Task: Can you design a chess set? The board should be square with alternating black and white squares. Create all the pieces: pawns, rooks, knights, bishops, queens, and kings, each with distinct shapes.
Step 2225:
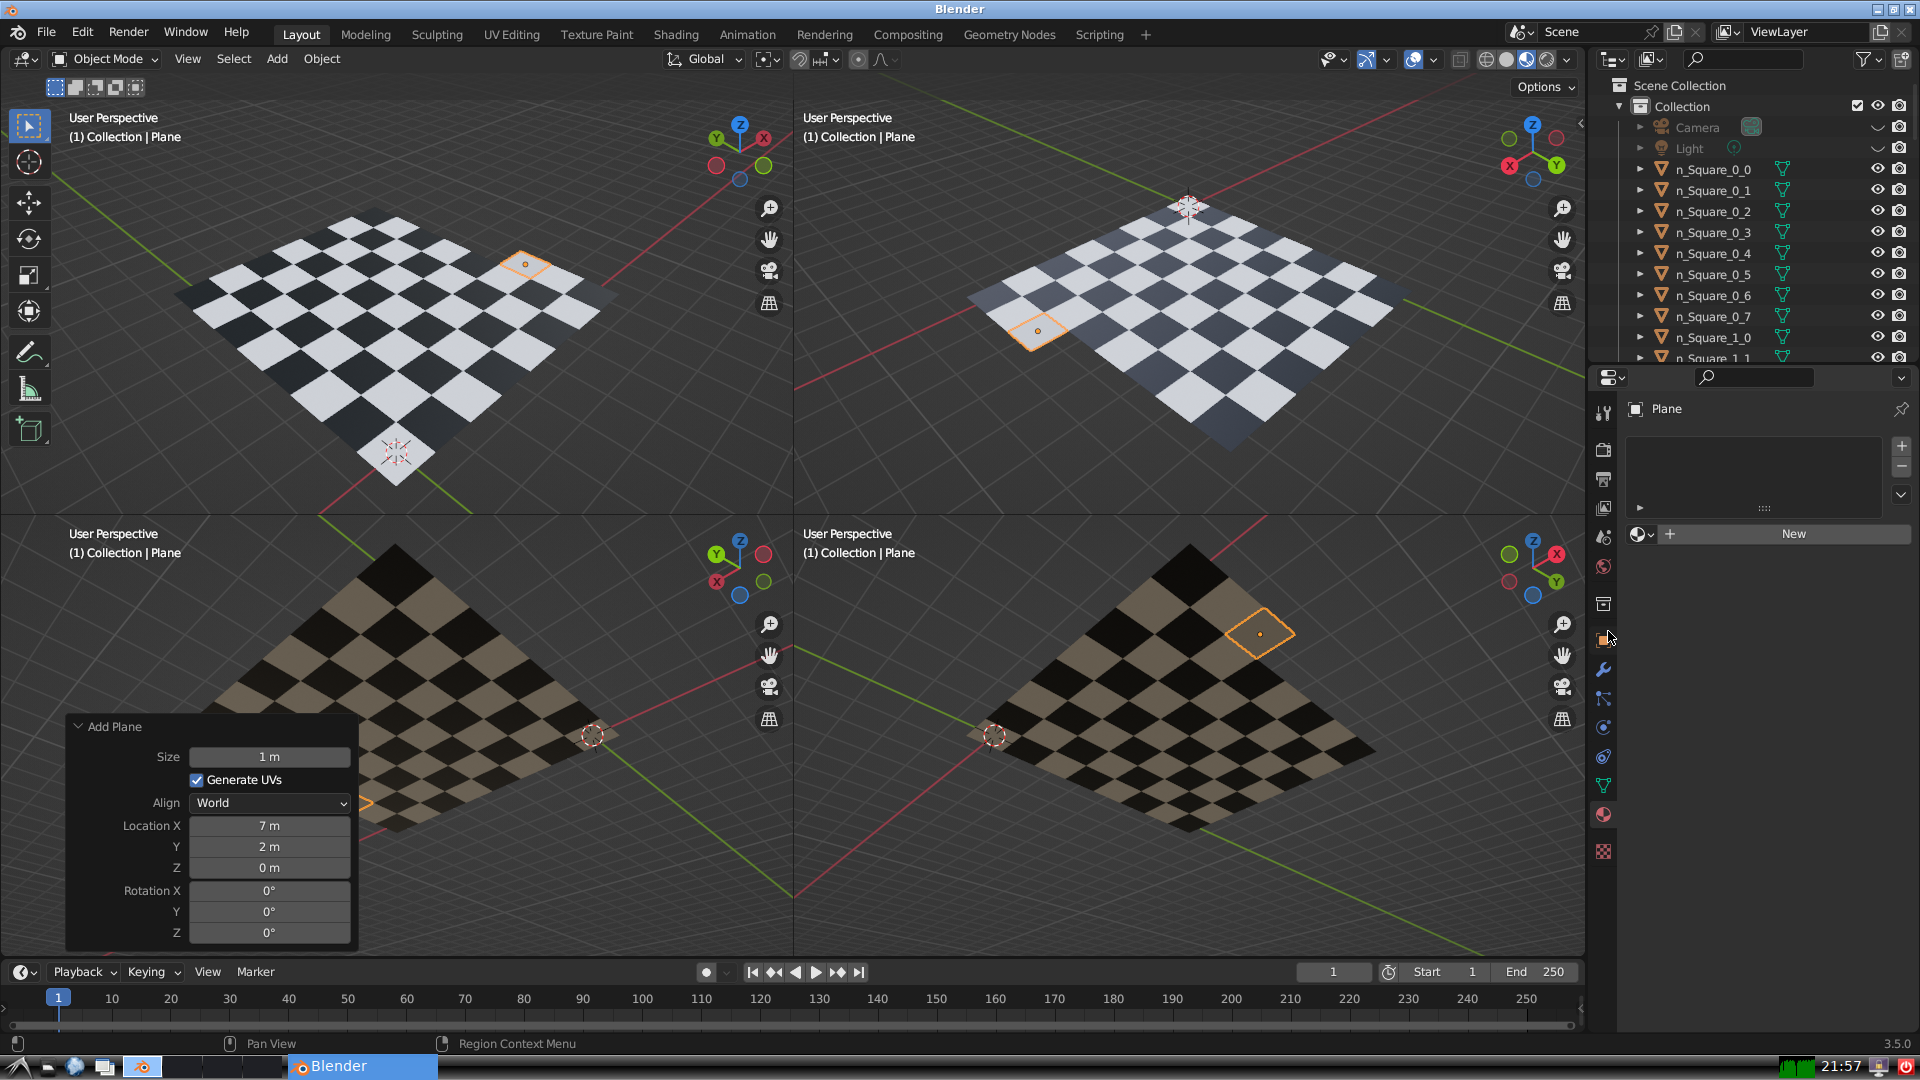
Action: click: no